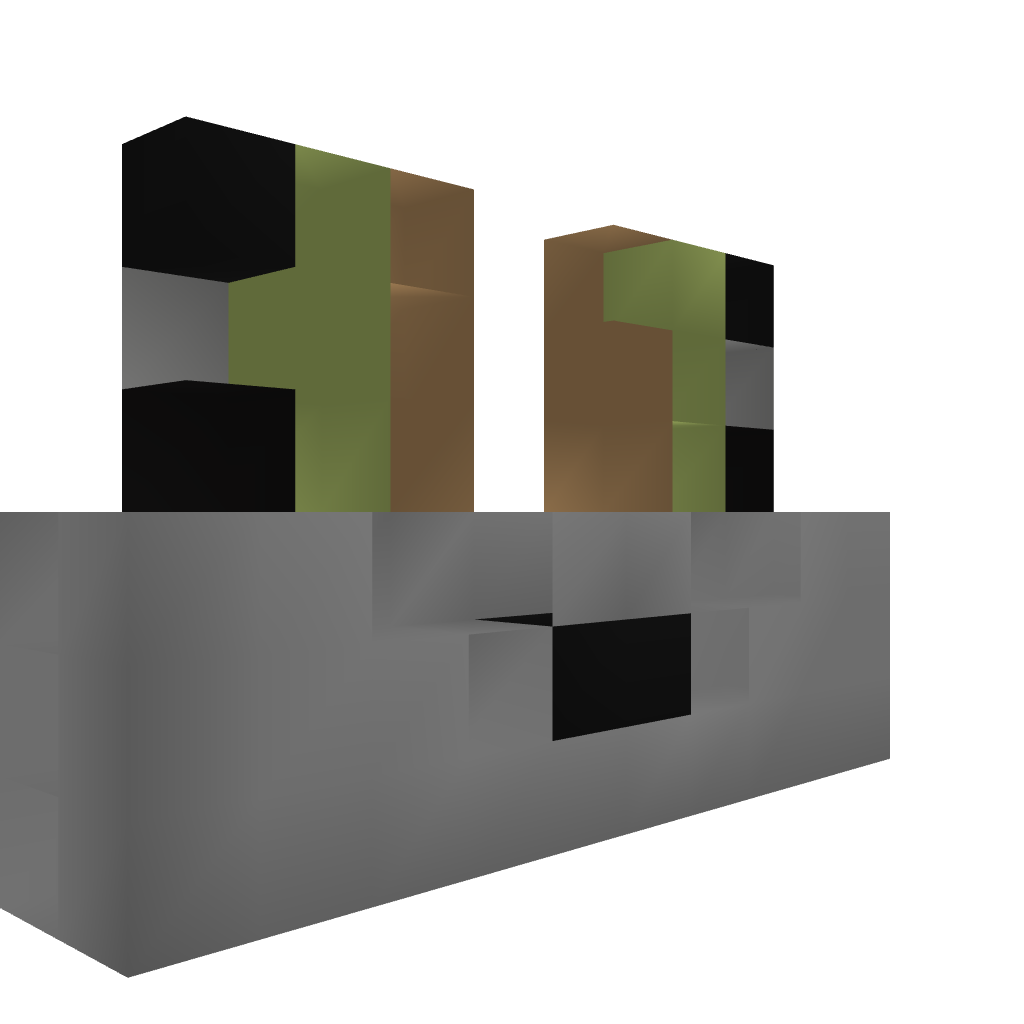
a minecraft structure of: Automatic Door